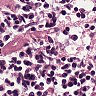
Metastatic tissue present: no